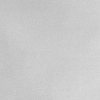
Atmospheric dust classification: dusty